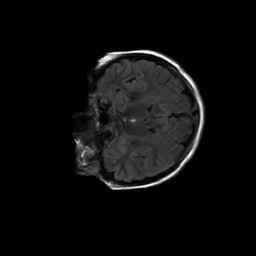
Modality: FLAIR
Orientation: coronal
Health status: ill
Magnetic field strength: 3 T